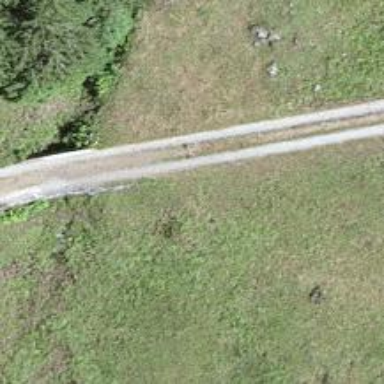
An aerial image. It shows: Track road with grade2 bridge.